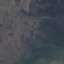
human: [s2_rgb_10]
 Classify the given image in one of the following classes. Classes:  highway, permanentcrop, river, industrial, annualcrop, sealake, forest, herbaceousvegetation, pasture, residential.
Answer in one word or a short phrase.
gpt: HerbaceousVegetation